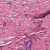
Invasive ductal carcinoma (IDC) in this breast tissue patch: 0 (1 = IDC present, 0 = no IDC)